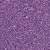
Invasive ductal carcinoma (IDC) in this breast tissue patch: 1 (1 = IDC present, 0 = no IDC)